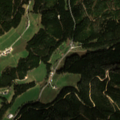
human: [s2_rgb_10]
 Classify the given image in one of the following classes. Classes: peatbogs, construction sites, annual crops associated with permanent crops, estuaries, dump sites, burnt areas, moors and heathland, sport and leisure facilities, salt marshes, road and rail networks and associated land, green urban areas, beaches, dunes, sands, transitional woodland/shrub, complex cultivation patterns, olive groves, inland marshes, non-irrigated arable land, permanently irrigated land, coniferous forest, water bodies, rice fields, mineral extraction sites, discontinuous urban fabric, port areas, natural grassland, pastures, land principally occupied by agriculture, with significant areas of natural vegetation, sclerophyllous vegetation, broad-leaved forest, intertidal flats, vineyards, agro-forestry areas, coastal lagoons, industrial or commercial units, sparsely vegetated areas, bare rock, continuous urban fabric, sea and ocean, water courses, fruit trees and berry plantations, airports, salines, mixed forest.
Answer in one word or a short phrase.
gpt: pastures, coniferous forest